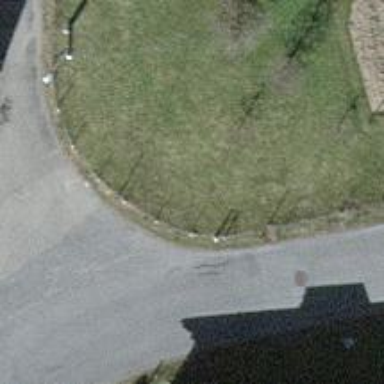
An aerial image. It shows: Fence.